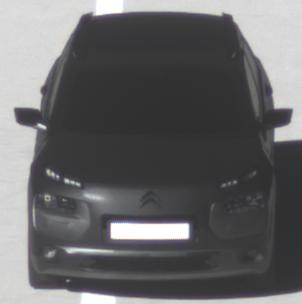
Make: Citroen
Model: C4 Cactus PureTech 75
Detailed model: C4 Cactus
Model produced from: 2014/09
Model produced until: 2015/03
Doors: 5
Color: black
Road condition: dry road
Daytime: morning or afternoon
Contrast: high contrast